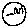
Label: moon